Field crop: maize
Growth stage: 1
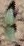
Species: datura